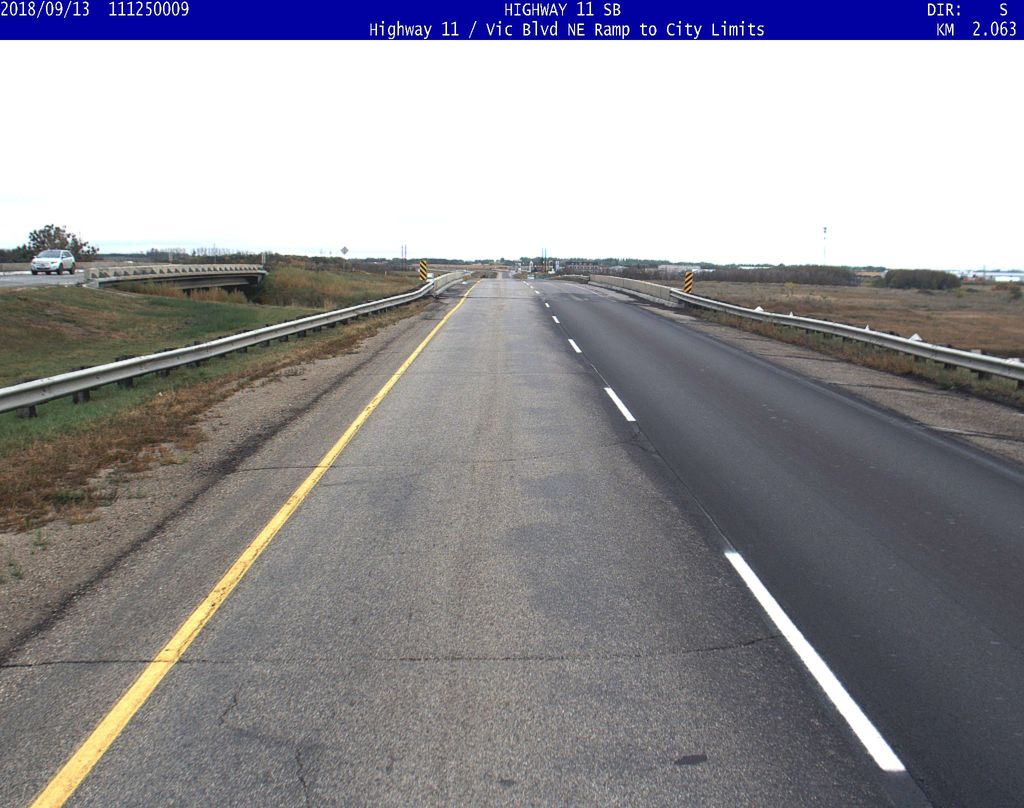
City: saskatoon